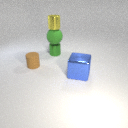
large green rubber sphere below small yellow metal cylinder